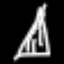
Label: The Eiffel Tower